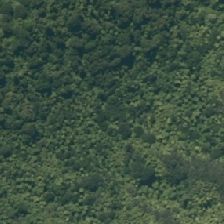
Land cover: broadleaved_indigenous_hardwood